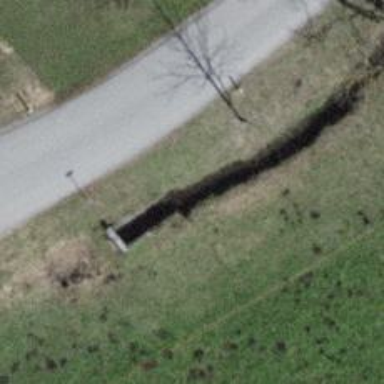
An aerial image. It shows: Tunnel.